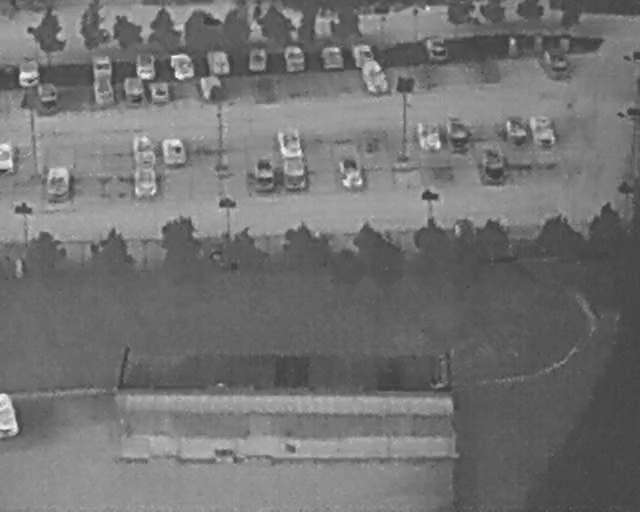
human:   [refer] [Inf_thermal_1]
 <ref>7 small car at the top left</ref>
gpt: <box>[[5, 15, 9, 20, 171], [13, 10, 18, 14, 179], [13, 15, 18, 19, 169], [20, 10, 24, 15, 177], [26, 10, 30, 14, 164], [18, 15, 23, 20, 2], [22, 16, 26, 20, 177]]</box>

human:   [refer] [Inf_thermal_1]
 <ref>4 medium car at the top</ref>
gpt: <box>[[65, 6, 70, 11, 173], [55, 12, 61, 17, 162], [42, 25, 47, 30, 173], [64, 23, 69, 28, 176]]</box>

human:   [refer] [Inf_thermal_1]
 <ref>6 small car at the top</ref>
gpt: <box>[[31, 9, 36, 14, 169], [38, 9, 42, 13, 179], [43, 8, 48, 13, 175], [49, 8, 54, 13, 175], [54, 8, 58, 13, 169], [30, 15, 34, 19, 169]]</box>

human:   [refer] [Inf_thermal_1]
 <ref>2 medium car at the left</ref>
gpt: <box>[[6, 33, 11, 38, 5], [20, 32, 25, 37, 176]]</box>

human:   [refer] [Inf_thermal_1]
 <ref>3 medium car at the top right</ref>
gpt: <box>[[84, 9, 89, 14, 163], [68, 23, 74, 28, 176], [81, 22, 87, 28, 169]]</box>

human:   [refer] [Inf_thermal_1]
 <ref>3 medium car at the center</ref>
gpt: <box>[[38, 31, 44, 35, 178], [43, 31, 49, 36, 174], [52, 31, 57, 36, 171]]</box>